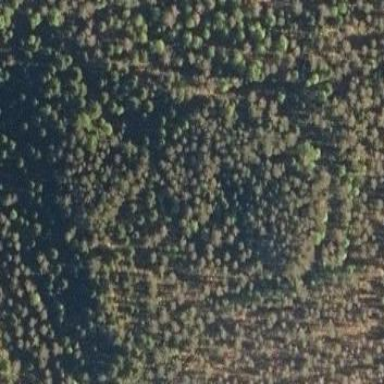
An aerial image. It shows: Woodland consisting mainly of needle-leaved trees.